Question: To solve my <URL>. I want to first get an spectrogram like this:

Generated by Audacity.
From <URL> I can import the file:
'''
from pydub import AudioSegment
seg = AudioSegment.from_file("voice.m4a")
print("Information:")
print("Channels:", seg.channels)
print("Bits per sample:", seg.sample_width * 8)
print("Sampling frequency:", seg.frame_rate)
print("Length:", seg.duration_seconds, "seconds")
'''
and I know these spectrogram ploting functions:
- -
for which there are a lot of examples <URL> is also fine. Thansk for your support in advance.
Next step would be to analyse the ambient noise in real-time like the one <URL>. So any help in that direction would also be highly appreciated.
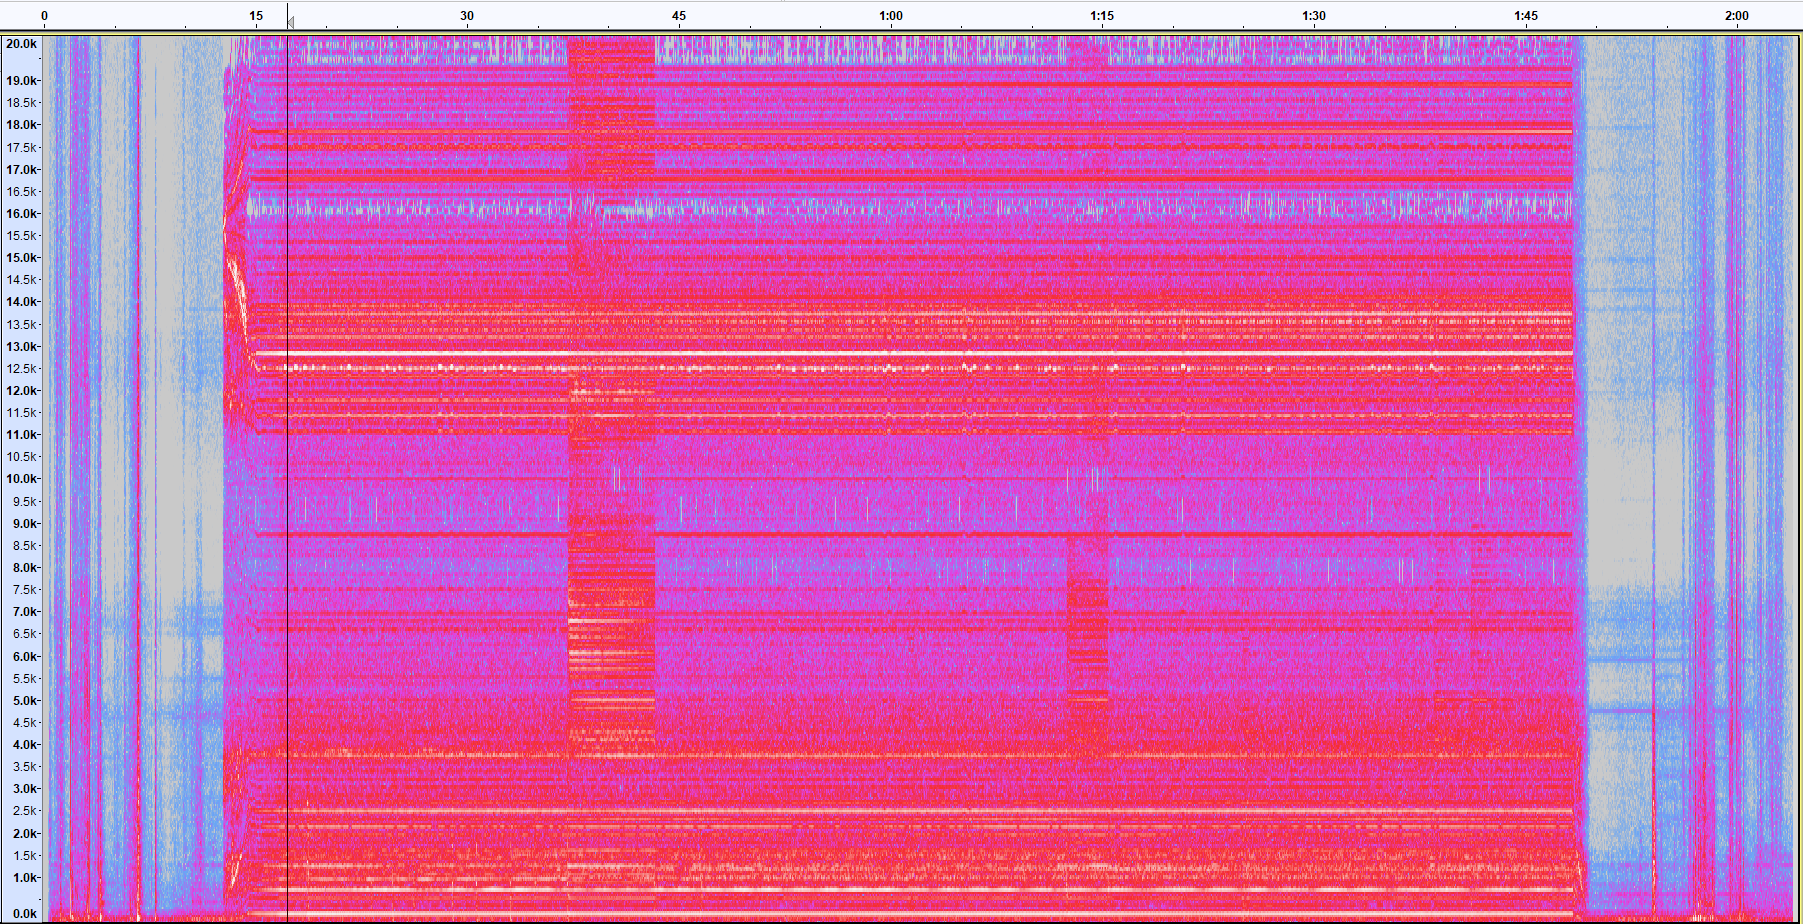
Answer: Here is an example straight from the <URL>:
'''
# Example for plotting a spectrogram using this function
import audiosegment
import matplotlib.pyplot as plt
#...
seg = audiosegment.from_file("voice.m4a")
freqs, times, amplitudes = seg.spectrogram(window_length_s=0.03, overlap=0.5)
amplitudes = 10 * np.log10(amplitudes + 1e-9)
# Plot
plt.pcolormesh(times, freqs, amplitudes)
plt.xlabel("Time in Seconds")
plt.ylabel("Frequency in Hz")
plt.show()
'''
- 'pip install AudioSegment'- 'choco install ffmpeg'